Question: I'm trying to make an Python serial port listener application.
My problem is running the listener function on background without killing the GUI.
Here it is the code:
'''
import sys
import getopt
import serial
from time import sleep
from threading import *
from Tkinter import *
import io
#ser = serial.serial_for_url('loop://', timeout=1)
#sio = io.TextIOWrapper(io.BufferedRWPair(ser, ser))
runing = True
ser = None
class App:
global ser
def __init__(self, master):
varCOM = StringVar(master)
varCOM.set("COM1")
listbox = OptionMenu(master, varCOM, "COM1", "COM2", "COM3", "COM4")
listbox.grid(row=0, column=0)
varBaudRate = StringVar(master)
varBaudRate.set(4800)
listboxBaudrate = OptionMenu(master, varBaudRate, 300, 1200, 2400, 4800, 9600, 14400, 19200, 38400)
listboxBaudrate.grid(row=0, column=1)
varParity = StringVar(master)
varParity.set("None")
listboxParity = OptionMenu(master, varParity, "None", "Even", "ODD", "Mark", "Space")
listboxParity.grid(row=1, column=0)
varDataBits = StringVar(master)
varDataBits.set(8)
listboxDataBits = OptionMenu(master, varDataBits, 5, 6, 7, 8)
listboxDataBits.grid(row=1, column=1)
varStopBits = StringVar(master)
varStopBits.set(2)
listboxStopBits = OptionMenu(master, varStopBits, 1, 2)
listboxStopBits.grid(row=2, column=0)
def detener():
global runing
runing = False
detencion = Thread(target=detener)
def detencionRun():
detencion.run()
def write():
while runing == True:
#sleep(10)
line = ser.read(14)
if line:
print line
file.write(line)
itinerancia = Thread(target=write)
def openPort(port='COM1', baudrate=1920, bytesize=8, parity='N', stopbits=1):
try:
global ser
global file
port = varCOM.get()
baudrate = int(varBaudRate.get())
bytesize = int(varDataBits.get())
stopbits = int(varStopBits.get())
ser = serial.Serial(port=port, baudrate=baudrate, bytesize=bytesize, parity=parity, stopbits=stopbits)
file = open("lecture.txt", "a")
file.write("-- INICIO PROGRAMA --
")
itinerancia.run()
#while runing == True:
# line = ser.read(14)
# if line:
# print line
# file.write(line)
file.write("
-- FIN DEL PROGRAMA --
")
file.close()
except serial.SerialException:
print 'No se pudo abrir el puerto'
return
def ejecutar():
detener = Button(master, text="Detener", command=detencionRun)
detener.grid(row=3, column=0)
t = Thread(target=openPort)
t.run()
ejecutar = Button(master, text="Ejecutar", command=ejecutar)
ejecutar.grid(row=3, column=1)
if __name__ == '__main__':
root = Tk()
app = App(root)
root.mainloop()
'''
The application freezes in the while loop.

Sorry for my bad English and coding (I'm new on Python)
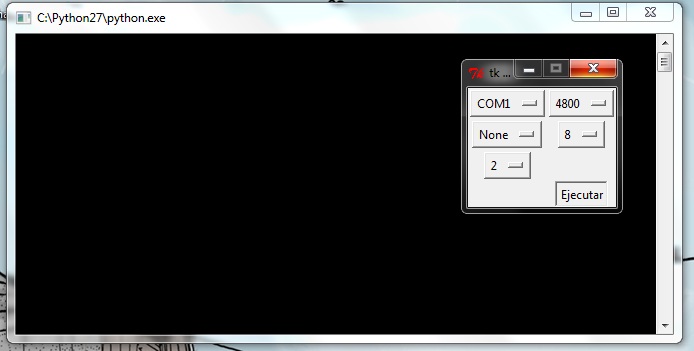
Answer: You can either try multithreading your app and putting the polling and file writing in other threads, or you can try parceling out the port reads and file writes in to smaller chunks inside a larger program loop so that processing large chunks of data won't completely block the execution of the program. Just keep in mind that if you do try to parcel it out, you'll probably want to set things up with a read and write buffer so that you don't accidentally dump or overwrite data in memory before you've fully written or processed it.